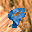
Label: 9